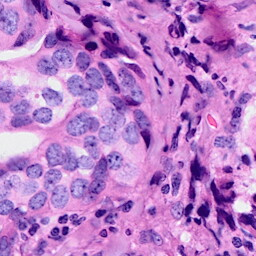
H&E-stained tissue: Breast